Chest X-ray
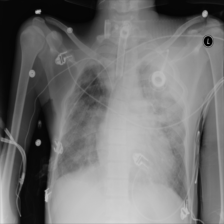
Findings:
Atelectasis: negative
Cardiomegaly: negative
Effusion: negative
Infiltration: positive
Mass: positive
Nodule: negative
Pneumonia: negative
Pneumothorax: negative
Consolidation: negative
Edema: negative
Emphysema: negative
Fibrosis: negative
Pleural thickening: negative
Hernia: negative